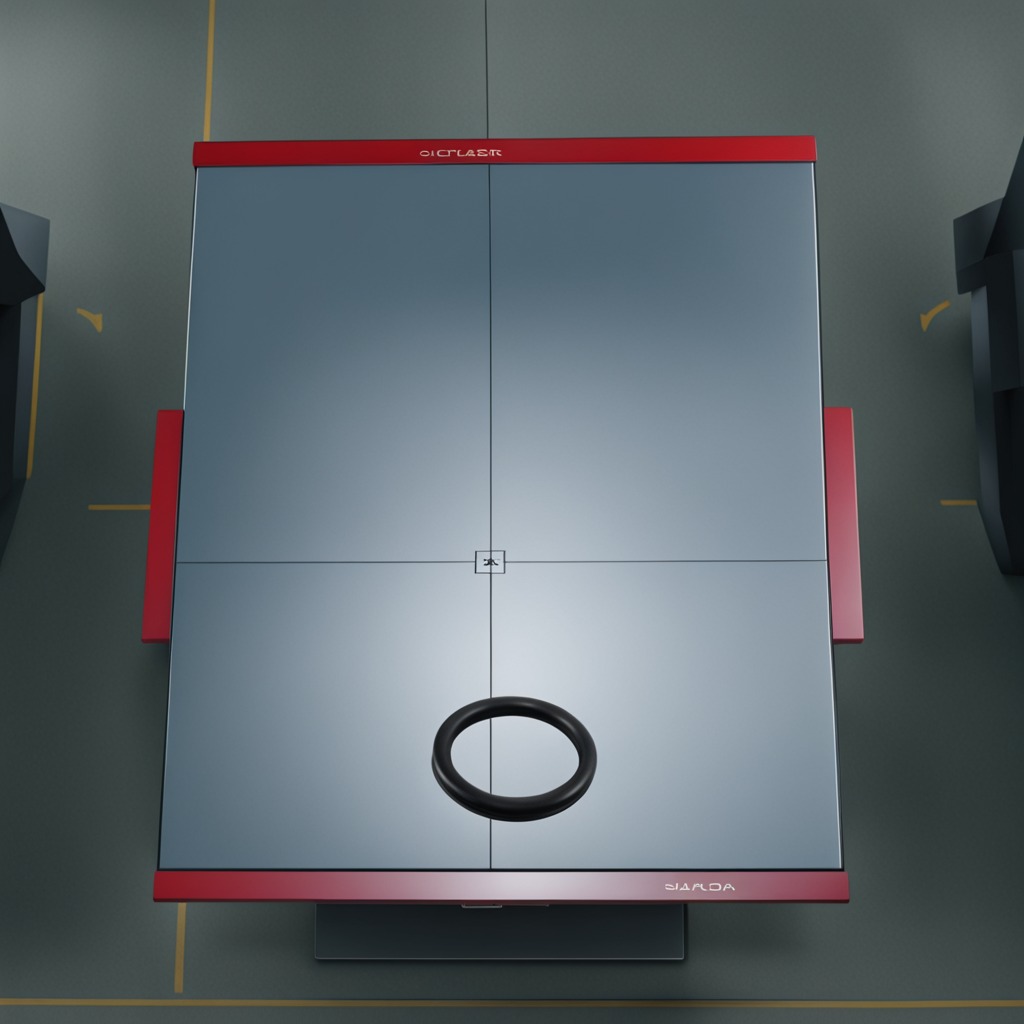
A rubber O-ring is lying on the toolbox surface in an airplane hangar workshop.